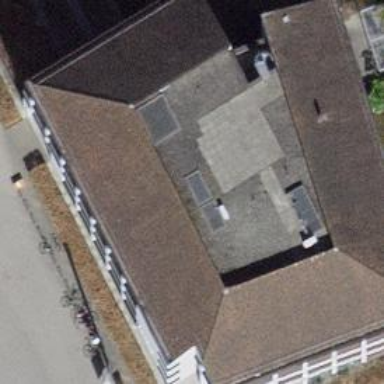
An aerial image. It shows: Government office.